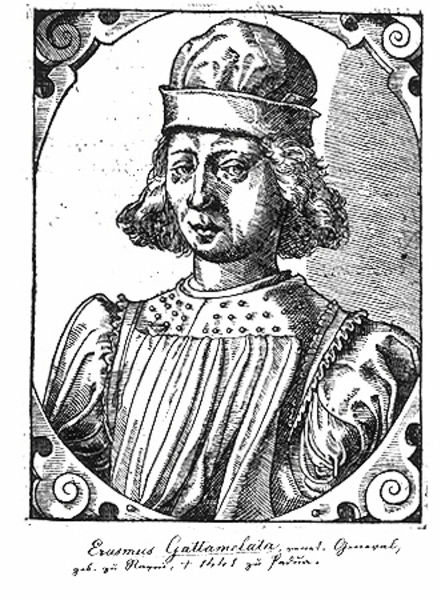
Titel: Bildnis des Erasmus Gattamelata
Künstler: Tobias Stimmer
Institution: (Seriendruck)
Schlagwörter: kopf, mann, schatten, weiß, frau, frisur, grau, haar, hut, mund, nase, profil, schwarz, stirn, zeichnung, blick, haube, hochformat, ornament, alt, hemd, jung, mütze, augen, falten, gesicht, kragen, mensch, rahmen, ärmel, bildnis, hals, niederlande, portrait, porträt, gewand, haare, kostüm, lange haare, adel, brustbild, kinn, lippen, locken, perlen, puffärmel, renaissance, kreis, oval, rund, tondo, kopfbedeckung, holzschnitt, schrift, italien, graphik, schattierung, kaiser, könig, kartusche, inschrift, büste, deutsch, faltenwurf, rüschen, knöpfe, krempe, umriss, unterschrift, buch, eckig, medaillon, druck, druckgraphik, schraffur, radierung, stich, seite, schwarzweiß, text, bürger, karte, jüngling, voluten, mittelalter, wams, prinz, hot, reichtum, adelig, volute, schnecke, kupferstich, spiralen, handschrift, latein, kringel, reformation, gewandt, erasmus, puff, passe, rollwerk, langes haar, reformazion, eckvolute, 1441, 1443, ohne kragen, schulterlange haare